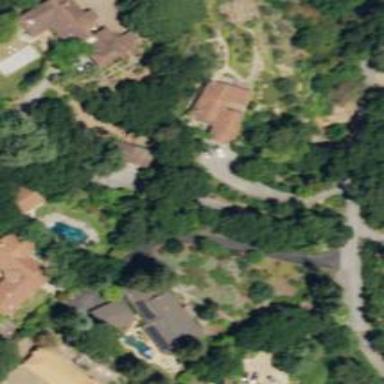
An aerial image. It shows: Driveway.